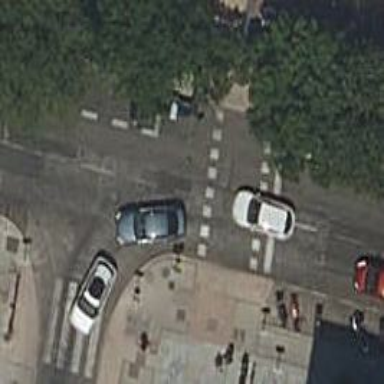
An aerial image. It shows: Road crossing with traffic signals.